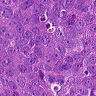
Metastatic tissue present: yes